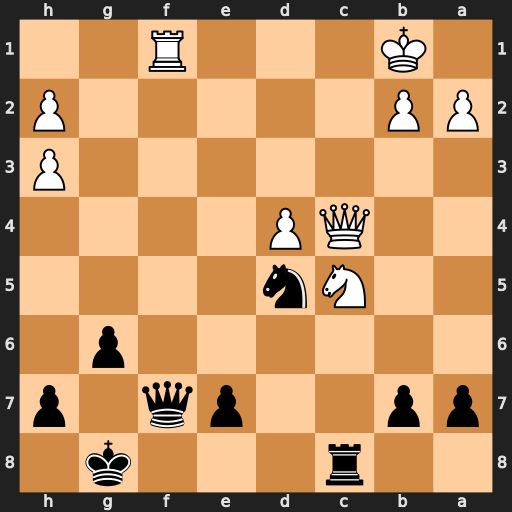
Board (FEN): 2r3k1/pp2pq1p/6p1/2Nn4/2QP4/7P/PP5P/1K3R2
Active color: b
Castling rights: -
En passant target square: -
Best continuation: Nc3+ Qxc3 Qxf1+